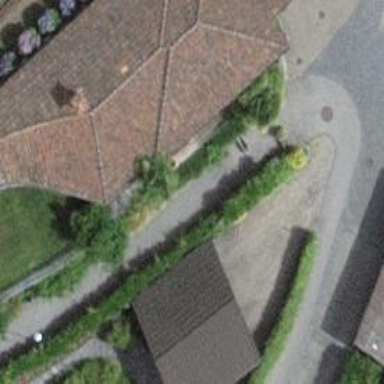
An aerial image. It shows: Gabled garage with black roof.